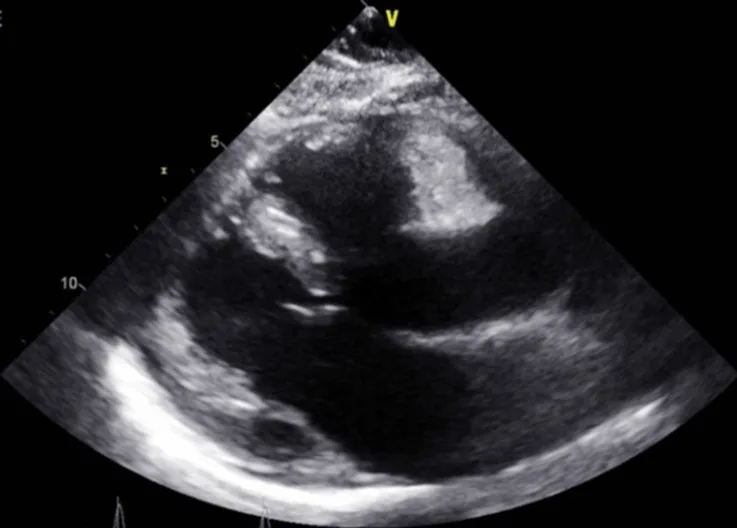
Initial transthoracic echo on admission showing no pericardial effusion.
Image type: radiology (ultrasound)